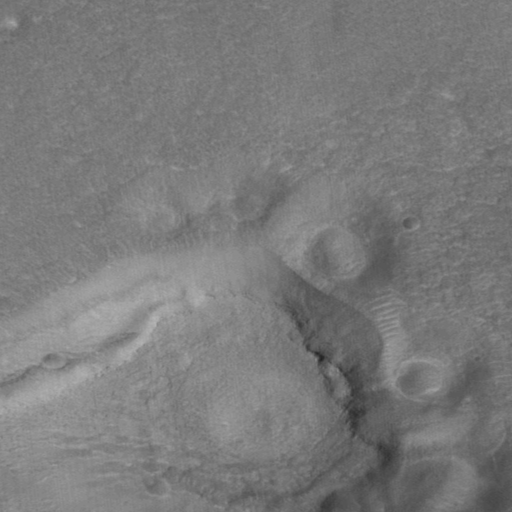
Objects detected: cone, cone, cone, cone, cone, cone